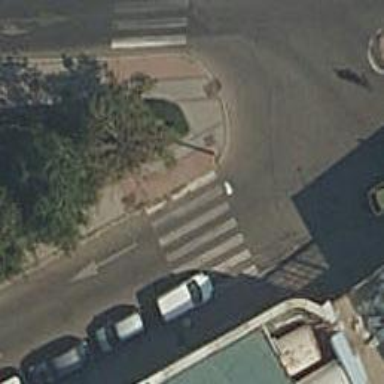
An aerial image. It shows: Uncontrolled crossing on footway.